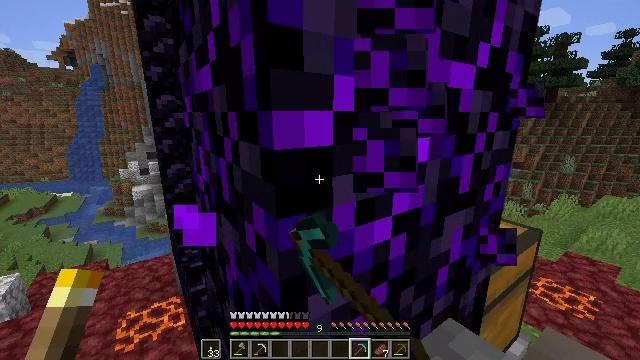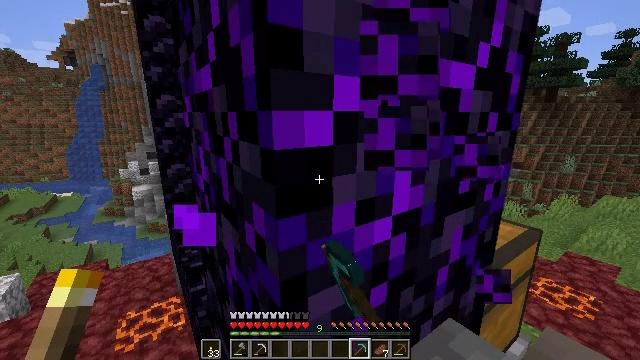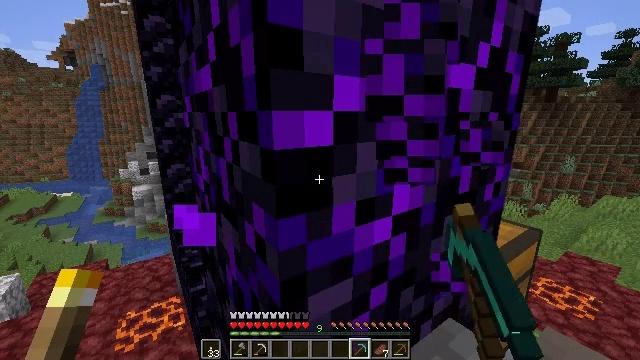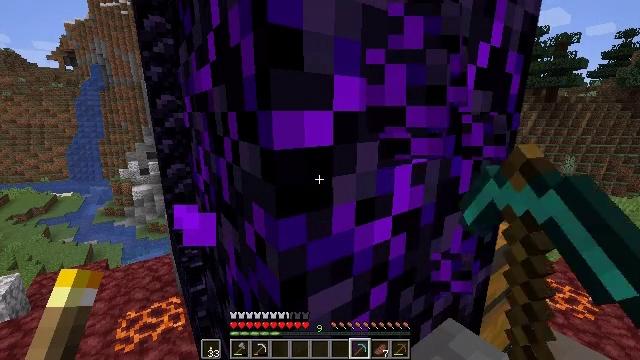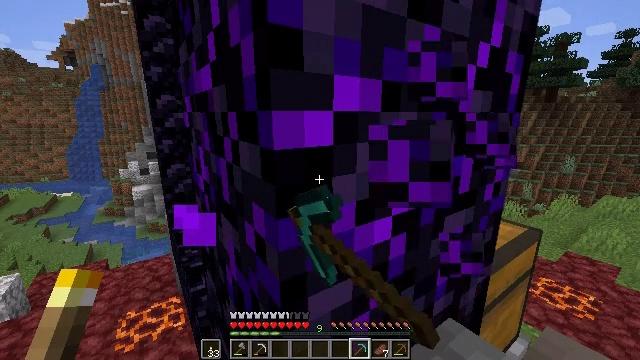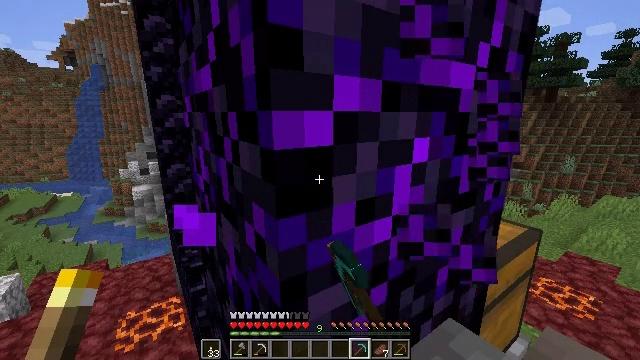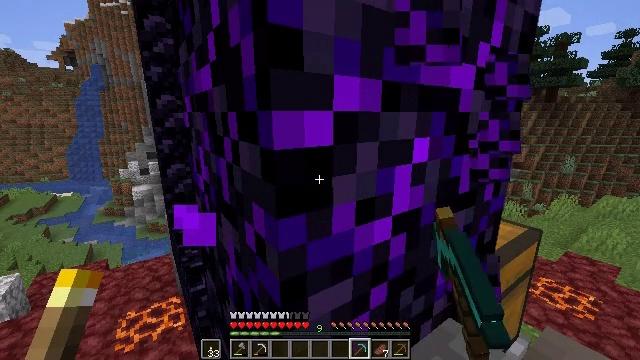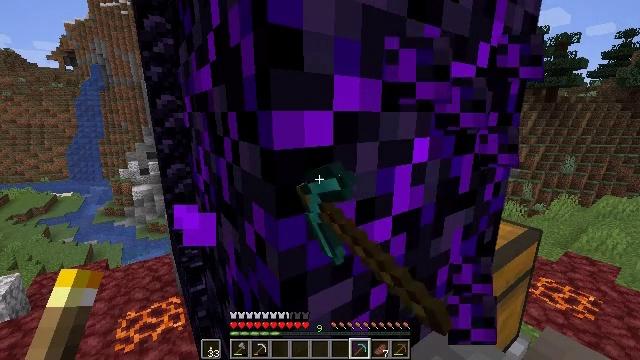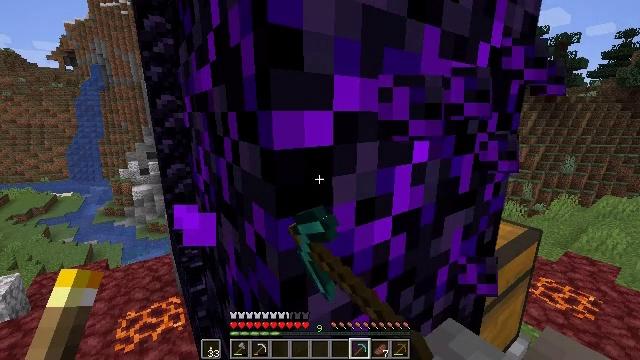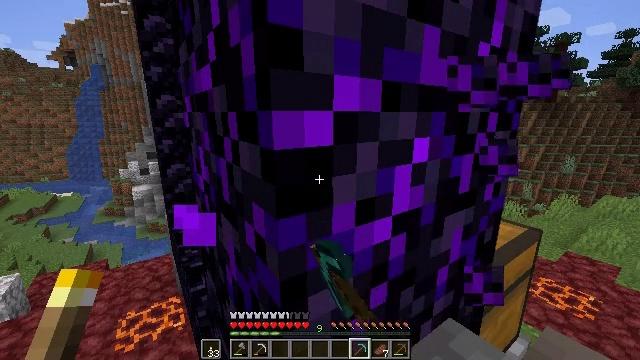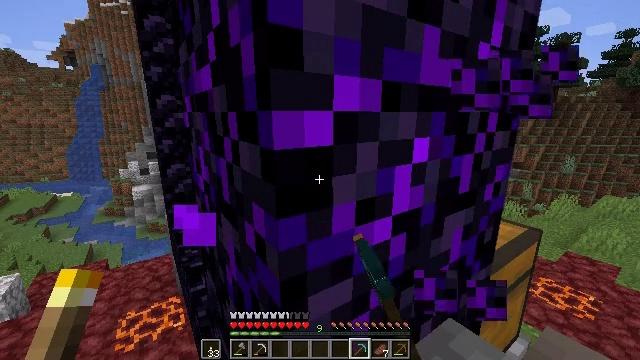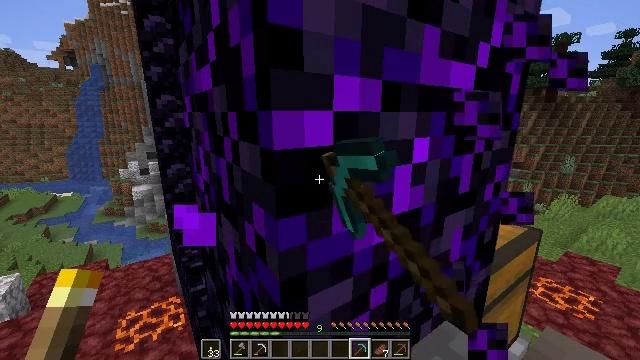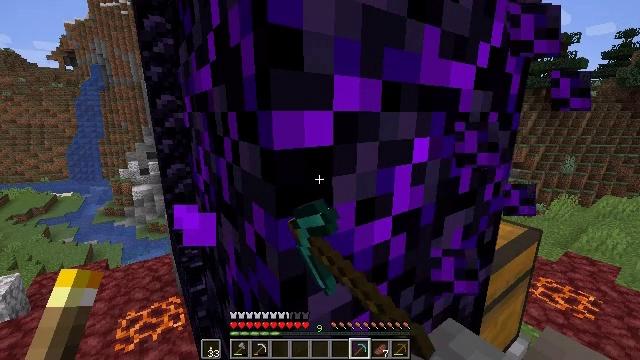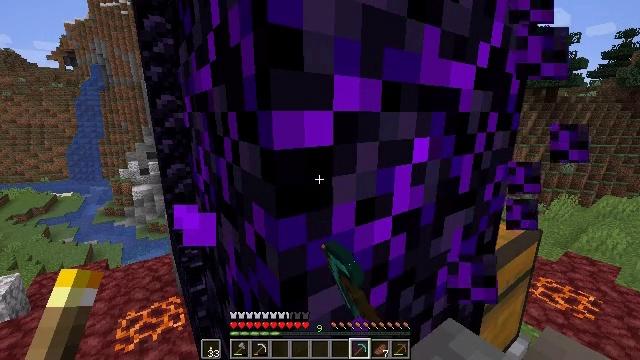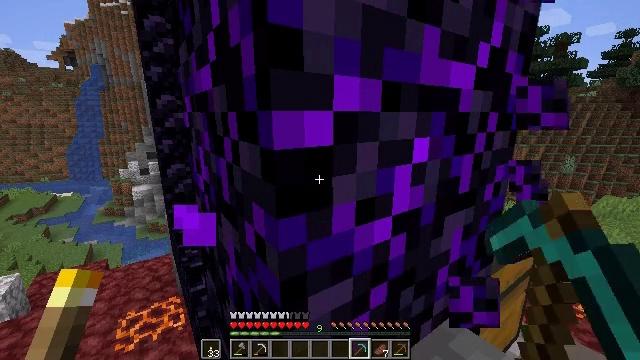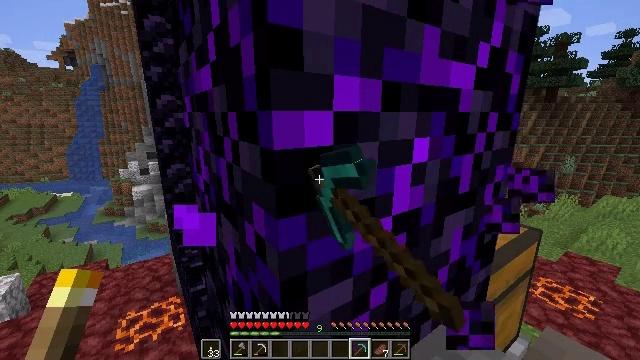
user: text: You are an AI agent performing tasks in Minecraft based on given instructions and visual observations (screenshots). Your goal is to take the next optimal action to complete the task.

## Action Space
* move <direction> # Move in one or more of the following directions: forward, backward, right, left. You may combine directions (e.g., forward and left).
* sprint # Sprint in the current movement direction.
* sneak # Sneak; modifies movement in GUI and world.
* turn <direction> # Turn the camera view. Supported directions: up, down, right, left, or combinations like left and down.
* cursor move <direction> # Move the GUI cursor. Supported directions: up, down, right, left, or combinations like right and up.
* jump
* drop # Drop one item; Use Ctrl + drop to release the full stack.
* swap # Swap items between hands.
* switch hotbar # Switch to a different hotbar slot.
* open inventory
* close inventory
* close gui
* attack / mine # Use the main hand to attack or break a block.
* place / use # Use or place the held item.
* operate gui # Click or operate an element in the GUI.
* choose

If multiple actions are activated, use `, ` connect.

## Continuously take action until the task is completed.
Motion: motion action
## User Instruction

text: Use a pickaxe to gather crying obsidian.
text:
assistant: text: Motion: attack / mine
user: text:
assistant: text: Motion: attack / mine
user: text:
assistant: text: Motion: attack / mine
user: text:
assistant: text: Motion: attack / mine
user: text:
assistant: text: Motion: attack / mine
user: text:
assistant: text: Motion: attack / mine
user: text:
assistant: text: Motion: attack / mine
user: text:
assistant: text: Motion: attack / mine
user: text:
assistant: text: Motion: attack / mine
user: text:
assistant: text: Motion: attack / mine
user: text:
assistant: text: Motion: attack / mine
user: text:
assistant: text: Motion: attack / mine
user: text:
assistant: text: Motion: attack / mine
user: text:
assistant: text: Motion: attack / mine
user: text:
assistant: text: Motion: attack / mine
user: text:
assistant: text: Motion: attack / mine
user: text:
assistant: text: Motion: attack / mine
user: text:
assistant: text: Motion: attack / mine
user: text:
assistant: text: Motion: attack / mine
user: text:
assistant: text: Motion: attack / mine
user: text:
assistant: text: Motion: attack / mine
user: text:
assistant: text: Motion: attack / mine
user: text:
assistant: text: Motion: attack / mine
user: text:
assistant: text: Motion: attack / mine
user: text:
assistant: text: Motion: attack / mine
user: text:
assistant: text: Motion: attack / mine
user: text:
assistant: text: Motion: attack / mine
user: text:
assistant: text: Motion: attack / mine
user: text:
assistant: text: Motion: attack / mine
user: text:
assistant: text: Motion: attack / mine